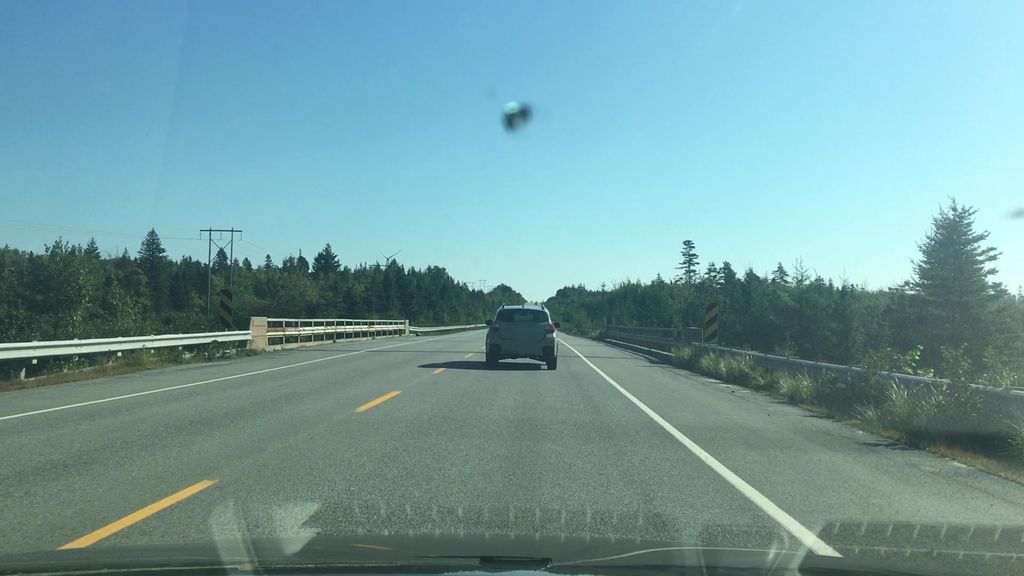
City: halifax